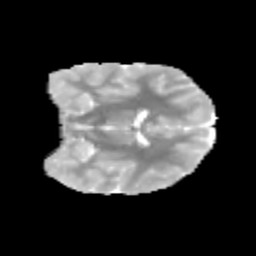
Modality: MD
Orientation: coronal
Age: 11
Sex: female
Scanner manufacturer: siemens
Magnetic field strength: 3 T
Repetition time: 3.8 s
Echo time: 0.07 s